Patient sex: M
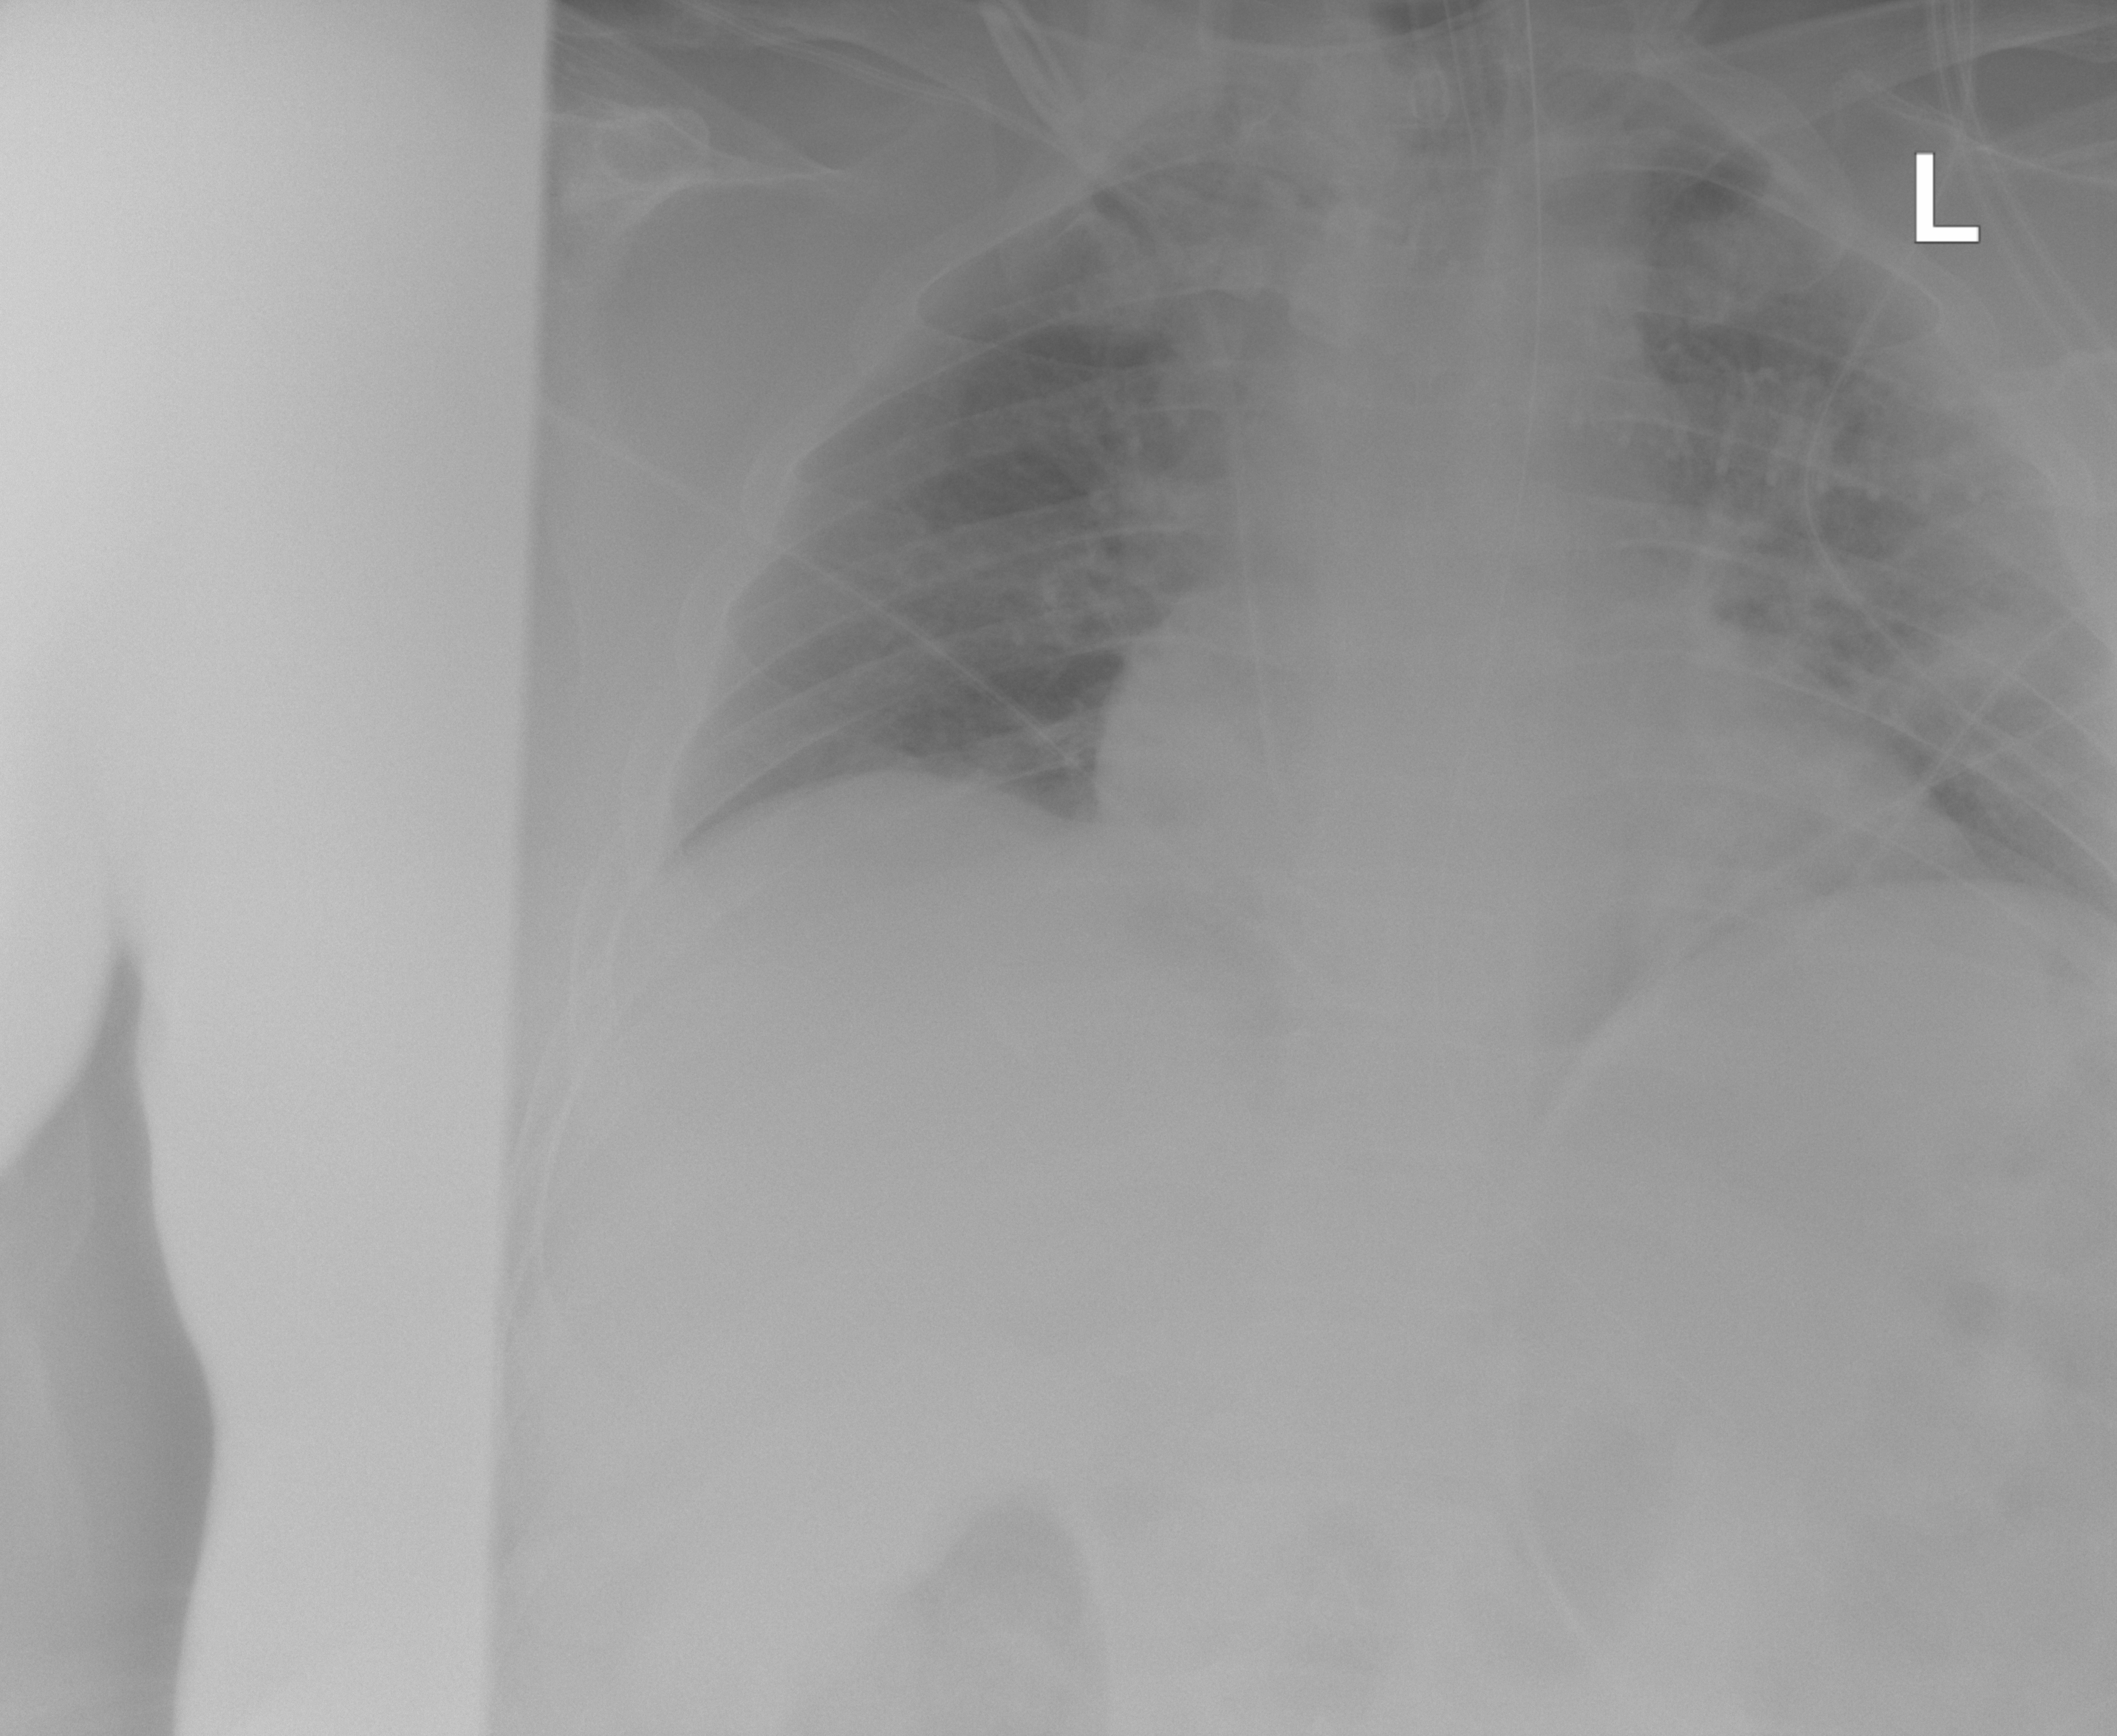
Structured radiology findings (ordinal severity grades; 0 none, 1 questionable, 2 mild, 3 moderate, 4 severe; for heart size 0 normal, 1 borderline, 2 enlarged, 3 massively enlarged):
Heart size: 0
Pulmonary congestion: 0
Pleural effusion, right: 0
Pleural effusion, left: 0
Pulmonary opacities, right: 0
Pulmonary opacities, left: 2
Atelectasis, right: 0
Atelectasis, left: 0